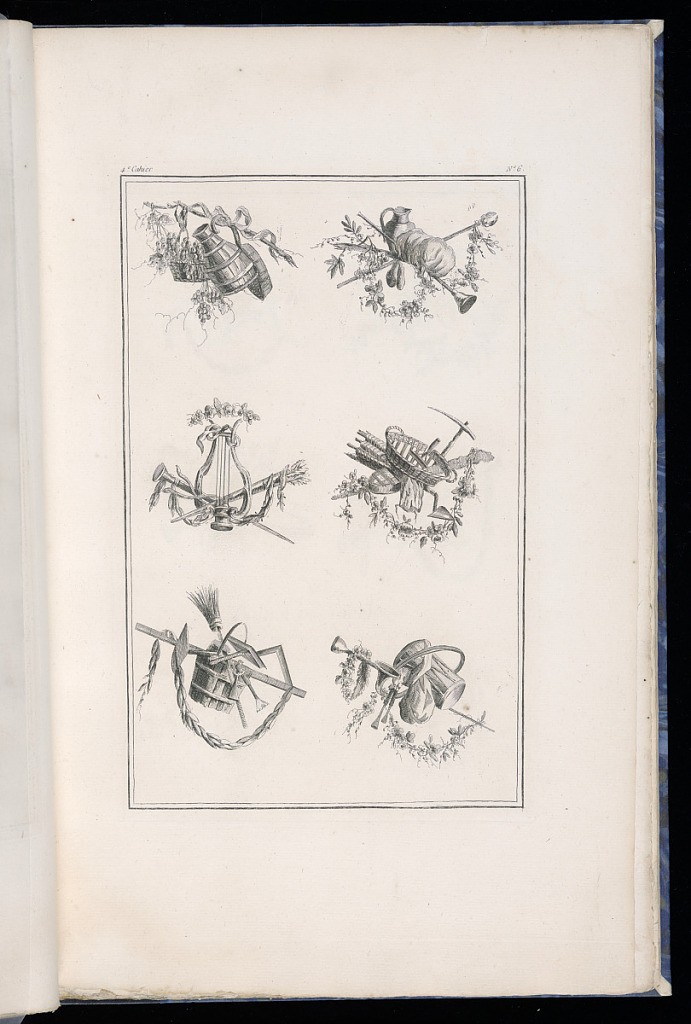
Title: Trophy Designs
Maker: Pierre Ranson, French, 1736–1786
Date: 1777–79
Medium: Etching on paper
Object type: Print
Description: Six designs for trophies incorporating leaves, flowers, baskets, jugs, grapes, lyre, quiver of arrows, torch, agricultural tools, broom, drum, horn, and a bagpipe or musette. The plate is numbered.